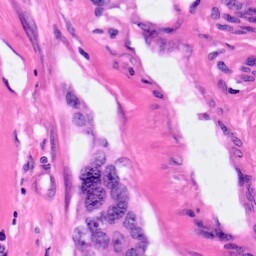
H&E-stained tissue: Pancreatic